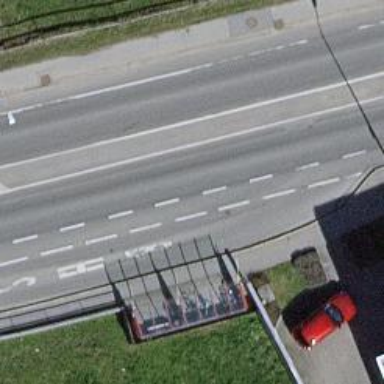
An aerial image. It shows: Asphalt road with primary highway designation. It has sidewalks on both sides and exclusive cycle lane.